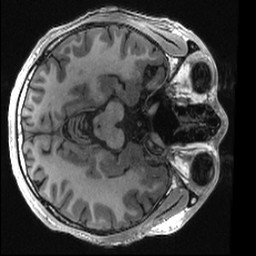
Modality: T1w
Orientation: axial
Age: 18
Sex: male